You are looking at the short-time Fourier spectrogram of a bearing's acceleration signal. Based on the visible evidence, which condition applies: normal, inner_race, outer_race, ball?
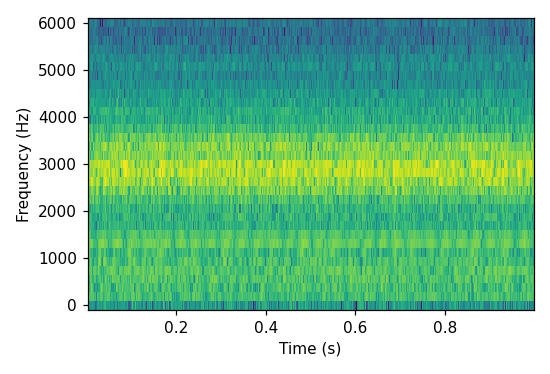
Answer: outer_race